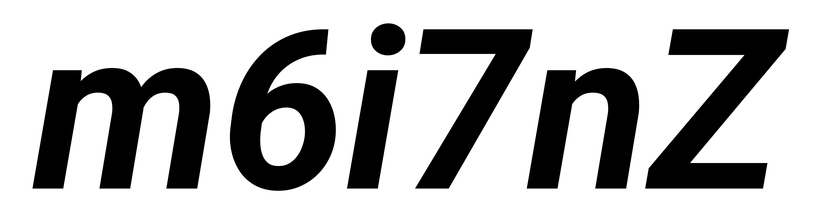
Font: Roboto-Italic_Bold_Italic